Aerial crown-view tile of a tropical tree (Barro Colorado Island, Panama), acquired 20241112:
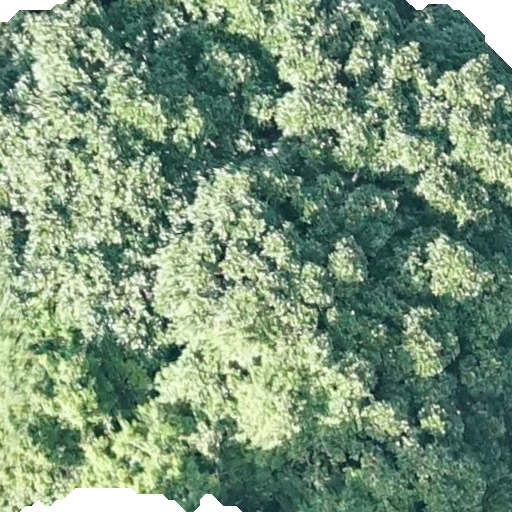
Species: Ficus insipida
GBIF accepted scientific name: Ficus insipida
Crown area: 549.575 m²